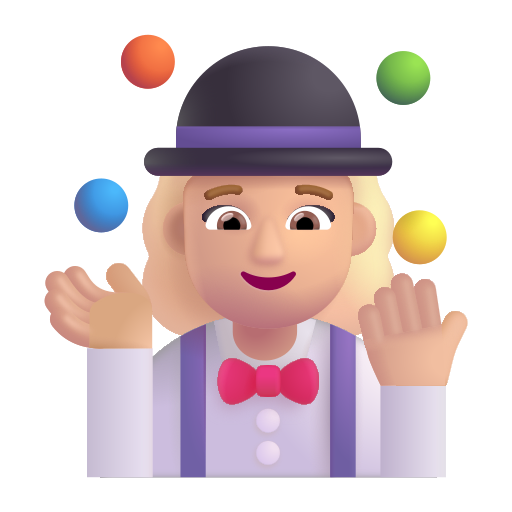
woman juggling color  light